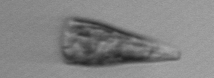
Label: Licmophora